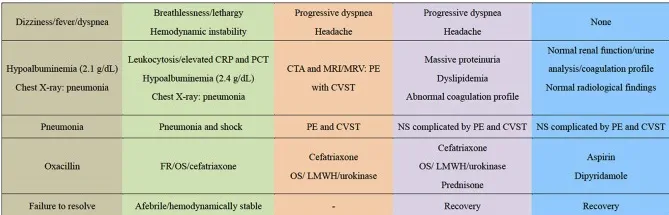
The timeline showcasing relevant data from the episode of care. CRP, C-reactive protein; PCT, procalcitonin; FR, fluid resuscitation; OS, oxygen supply; CTA, computed tomography angiography; MRI, magnetic resonance imaging; MRV, magnetic resonance venography; PE, pulmonary embolism; CVST, cerebral venous sinus thrombosis; LMWH, low molecular weight heparin; NS, nephrotic syndrome.
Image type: chart (chart)